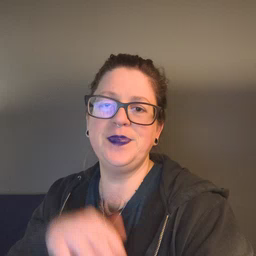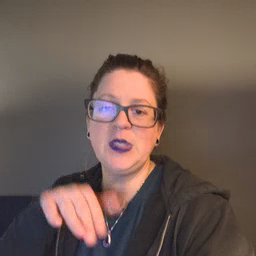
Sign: into